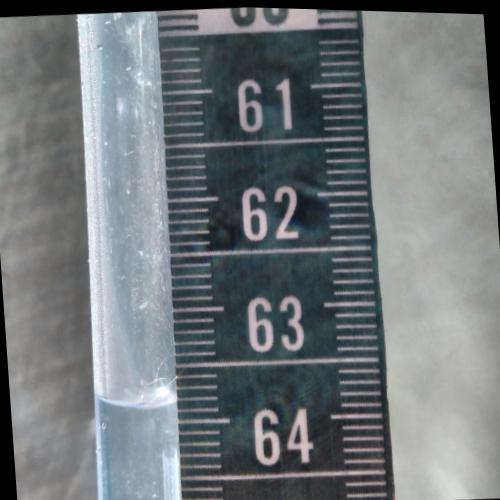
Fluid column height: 63.8 cm